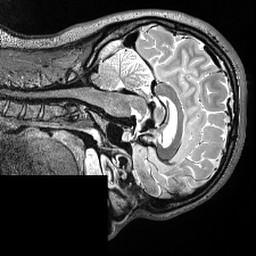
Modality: T2w
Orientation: sagittal
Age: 28
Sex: female